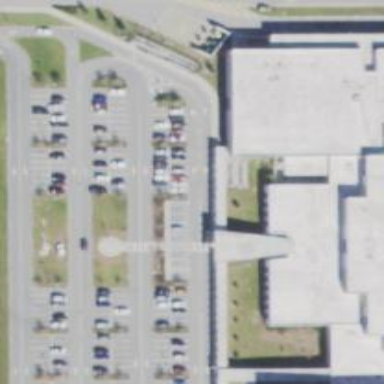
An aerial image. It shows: Parking space.